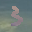
Label: 3